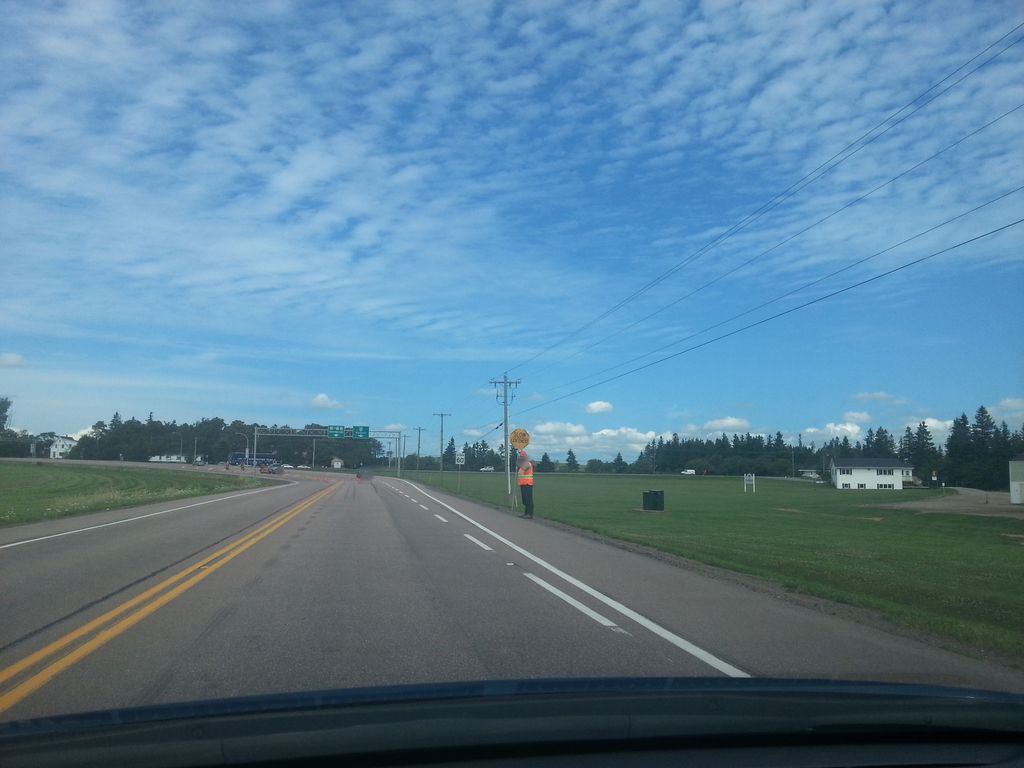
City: charlottetown